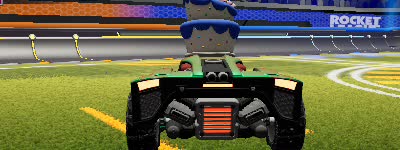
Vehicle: breakout